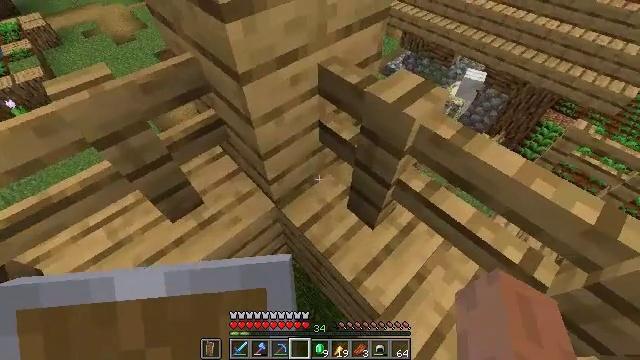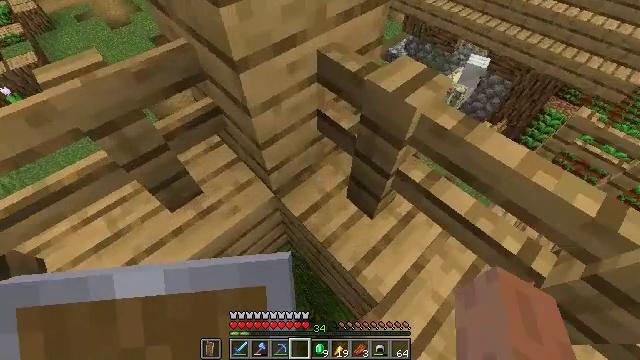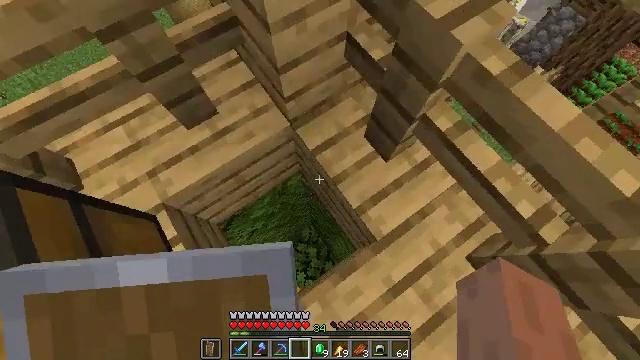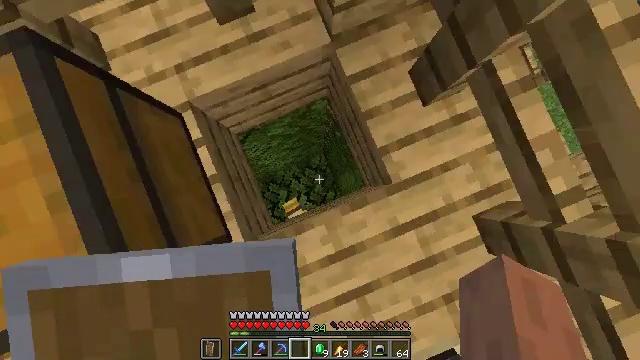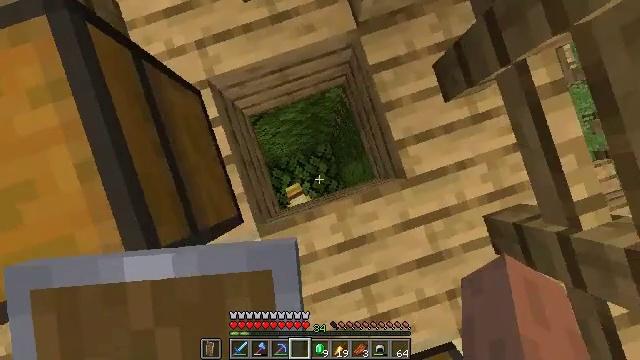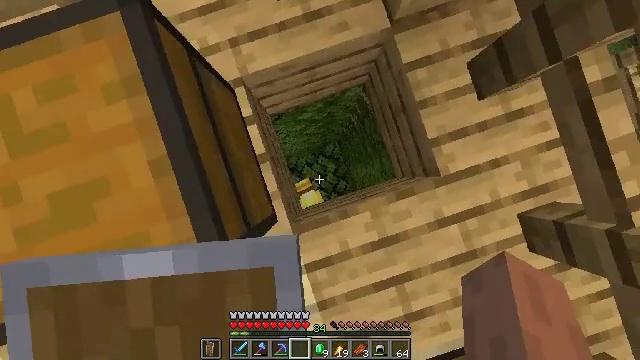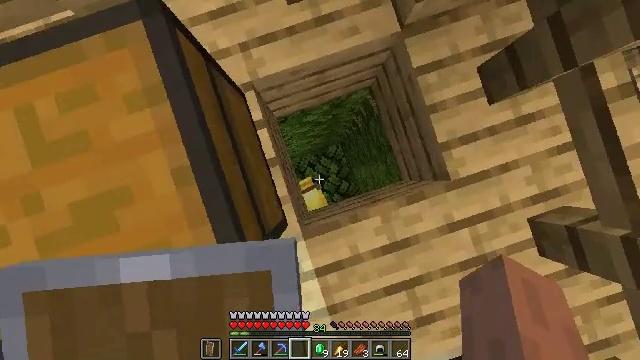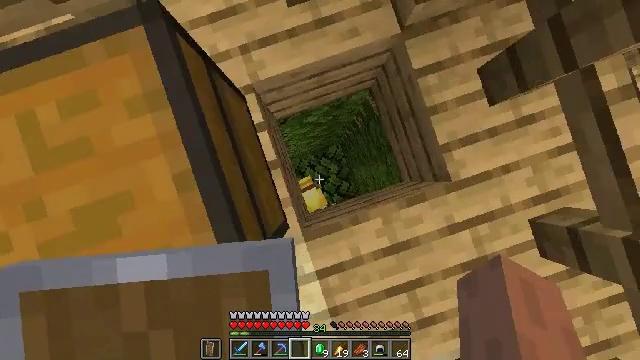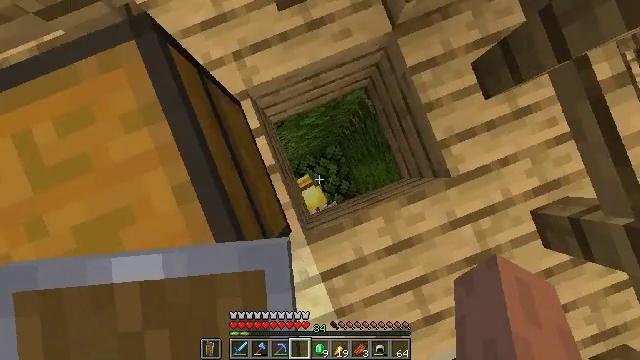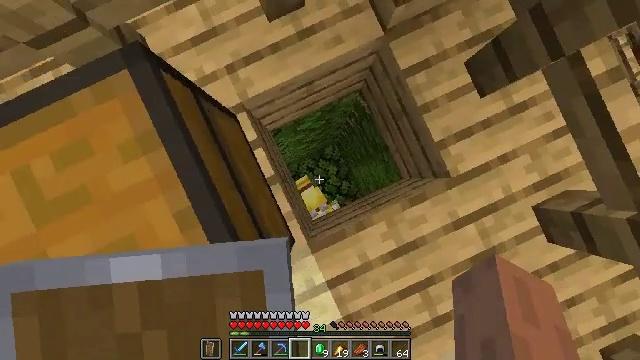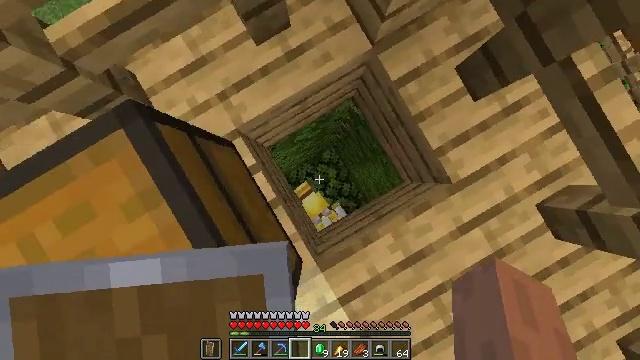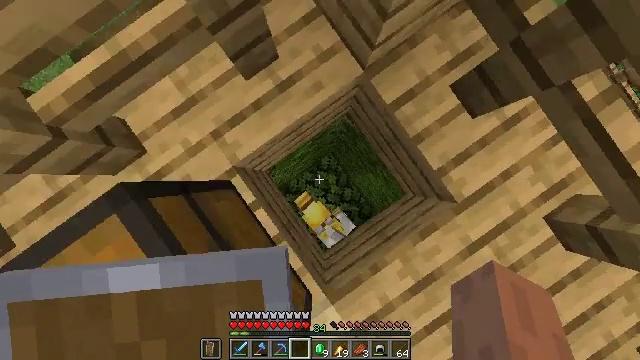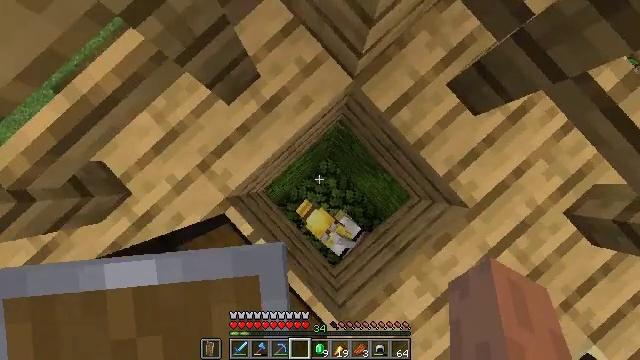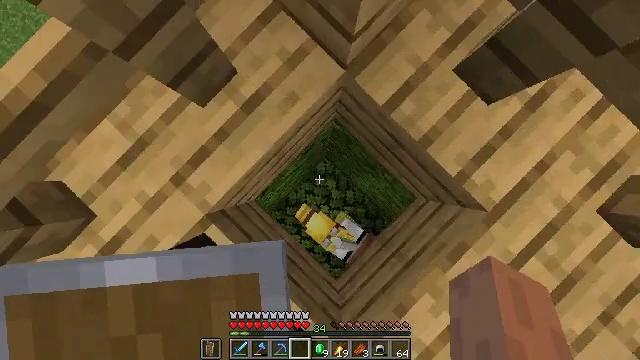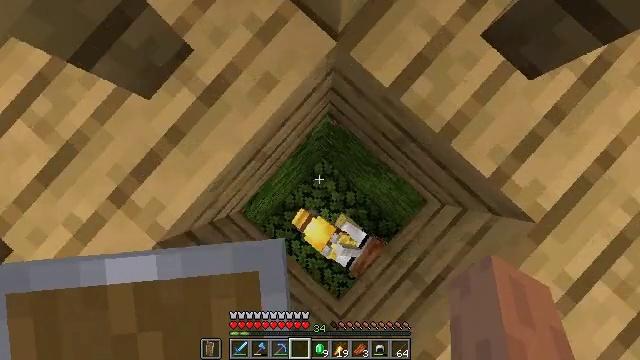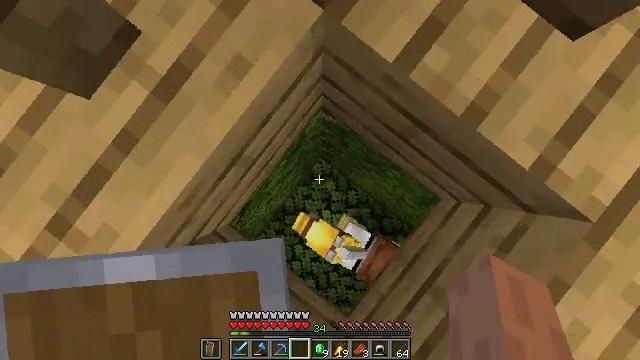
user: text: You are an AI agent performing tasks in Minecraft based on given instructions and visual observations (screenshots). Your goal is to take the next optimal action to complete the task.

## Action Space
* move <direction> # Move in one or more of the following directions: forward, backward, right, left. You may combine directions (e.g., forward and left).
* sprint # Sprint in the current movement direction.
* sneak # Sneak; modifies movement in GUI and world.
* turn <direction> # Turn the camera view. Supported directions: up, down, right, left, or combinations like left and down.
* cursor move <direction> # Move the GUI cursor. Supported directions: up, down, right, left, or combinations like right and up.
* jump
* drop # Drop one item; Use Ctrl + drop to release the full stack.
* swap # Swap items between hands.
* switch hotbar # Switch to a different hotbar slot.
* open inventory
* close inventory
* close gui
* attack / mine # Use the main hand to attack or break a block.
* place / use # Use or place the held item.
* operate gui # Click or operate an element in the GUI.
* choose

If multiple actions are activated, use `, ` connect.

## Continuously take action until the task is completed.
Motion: motion action
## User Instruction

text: Gather oak leaves by attacking.
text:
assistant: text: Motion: turn down
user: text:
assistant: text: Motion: turn left and down
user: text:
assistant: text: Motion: move left, turn left and down
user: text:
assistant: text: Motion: move left, turn left and down
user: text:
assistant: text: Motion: move left
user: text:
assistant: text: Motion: no_op
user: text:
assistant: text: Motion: turn down
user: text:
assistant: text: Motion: turn right and down
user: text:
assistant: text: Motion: move forward, turn right
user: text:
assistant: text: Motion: move forward, turn right
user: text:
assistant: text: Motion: move forward, turn right
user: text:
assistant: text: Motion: turn right and down
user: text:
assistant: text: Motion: turn right
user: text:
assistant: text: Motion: turn right and down
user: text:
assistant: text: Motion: turn right and down
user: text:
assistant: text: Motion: turn right
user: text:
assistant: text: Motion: turn right and down
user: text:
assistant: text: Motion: turn right
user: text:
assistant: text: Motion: turn right and up
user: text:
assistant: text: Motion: turn right and up
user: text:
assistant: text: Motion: turn right and up
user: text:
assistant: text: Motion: turn right and up
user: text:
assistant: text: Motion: no_op
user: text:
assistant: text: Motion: no_op
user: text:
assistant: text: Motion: turn up
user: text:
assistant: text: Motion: turn right and up
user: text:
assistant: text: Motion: move forward, turn right and up
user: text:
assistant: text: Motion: move forward, turn right and up
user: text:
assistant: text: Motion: move forward, turn right and up
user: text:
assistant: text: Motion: move forward, turn right and up